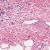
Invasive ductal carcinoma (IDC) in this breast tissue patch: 1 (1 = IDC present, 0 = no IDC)